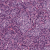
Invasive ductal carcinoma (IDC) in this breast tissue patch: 1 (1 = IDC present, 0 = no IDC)